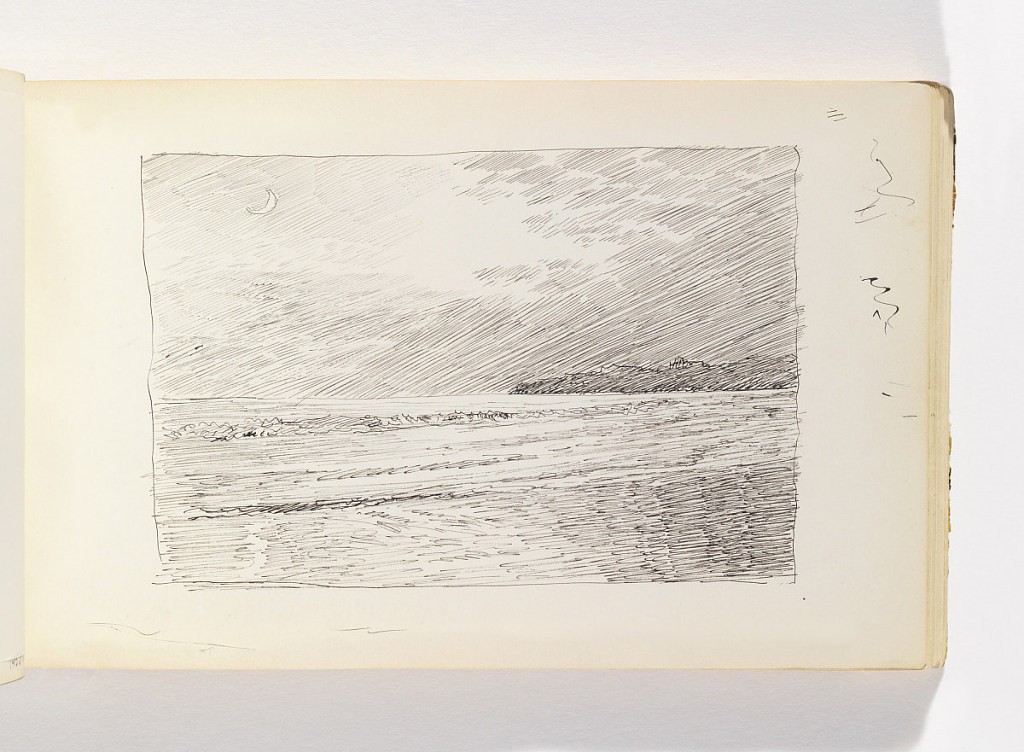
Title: Study of Ocean at Night
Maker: William Trost Richards, American, 1833–1905
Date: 1890–1900
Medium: Pen and black ink on off-white wove paper
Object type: Sketchbook folio
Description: Waves coming onto beach, outcropping of land at right in far distance, crescent moon in top left.